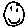
Label: smiley face